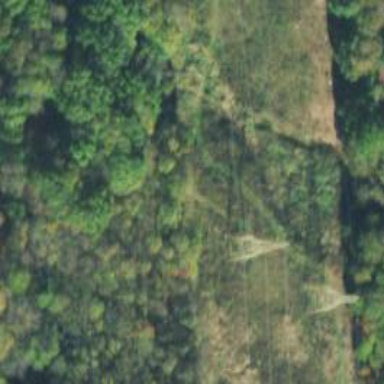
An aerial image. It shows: Lattice structure tower.